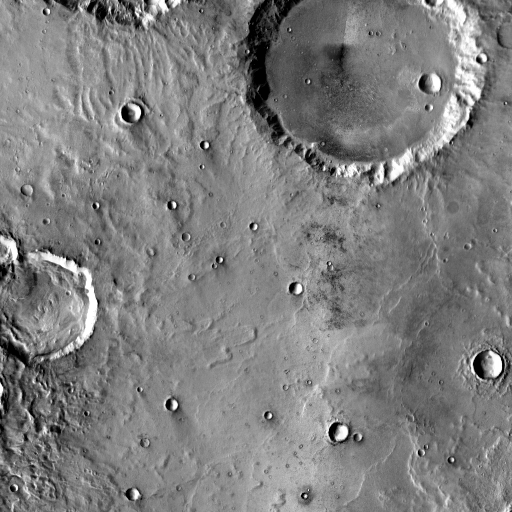
Crater classes present: Background, Other, Secondary